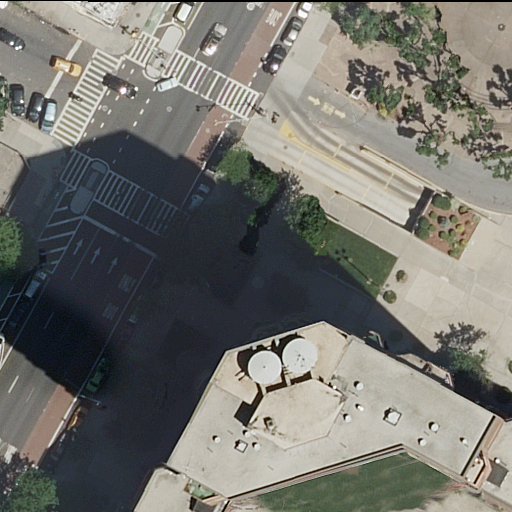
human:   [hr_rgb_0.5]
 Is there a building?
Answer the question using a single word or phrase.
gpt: yes

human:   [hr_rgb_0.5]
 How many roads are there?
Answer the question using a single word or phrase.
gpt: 4

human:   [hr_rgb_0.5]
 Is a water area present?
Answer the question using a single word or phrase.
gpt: no

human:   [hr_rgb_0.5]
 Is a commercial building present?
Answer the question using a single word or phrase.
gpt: no

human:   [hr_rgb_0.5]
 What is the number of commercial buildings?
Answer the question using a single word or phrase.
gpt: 0

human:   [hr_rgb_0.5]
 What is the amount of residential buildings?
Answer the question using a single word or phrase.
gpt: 2

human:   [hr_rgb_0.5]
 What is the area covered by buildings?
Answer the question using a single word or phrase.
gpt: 2029m2

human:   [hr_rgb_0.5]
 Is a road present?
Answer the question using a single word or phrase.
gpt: yes

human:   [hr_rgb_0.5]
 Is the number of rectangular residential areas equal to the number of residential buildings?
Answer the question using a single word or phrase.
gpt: yes

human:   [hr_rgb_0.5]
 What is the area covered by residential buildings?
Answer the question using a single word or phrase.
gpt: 2029m2

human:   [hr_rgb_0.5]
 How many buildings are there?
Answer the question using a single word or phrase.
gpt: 2

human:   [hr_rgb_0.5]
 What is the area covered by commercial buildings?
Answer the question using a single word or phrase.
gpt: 0m2

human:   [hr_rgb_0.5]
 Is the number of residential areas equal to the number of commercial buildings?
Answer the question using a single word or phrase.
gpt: no

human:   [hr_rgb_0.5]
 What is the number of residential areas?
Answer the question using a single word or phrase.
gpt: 2

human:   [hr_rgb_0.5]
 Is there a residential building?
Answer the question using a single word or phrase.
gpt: yes

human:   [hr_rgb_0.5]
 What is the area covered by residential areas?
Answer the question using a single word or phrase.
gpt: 15186m2

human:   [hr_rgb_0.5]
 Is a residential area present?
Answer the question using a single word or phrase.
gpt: yes

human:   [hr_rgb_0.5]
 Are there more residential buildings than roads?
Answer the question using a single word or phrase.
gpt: no

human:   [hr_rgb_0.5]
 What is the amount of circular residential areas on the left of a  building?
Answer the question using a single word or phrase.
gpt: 0

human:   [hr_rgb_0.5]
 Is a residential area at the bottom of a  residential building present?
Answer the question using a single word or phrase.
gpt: no

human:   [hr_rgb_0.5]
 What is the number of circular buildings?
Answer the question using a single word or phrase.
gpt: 0

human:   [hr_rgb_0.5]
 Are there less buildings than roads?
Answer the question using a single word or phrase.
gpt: yes

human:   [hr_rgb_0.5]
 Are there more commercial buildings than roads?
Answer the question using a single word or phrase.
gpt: no

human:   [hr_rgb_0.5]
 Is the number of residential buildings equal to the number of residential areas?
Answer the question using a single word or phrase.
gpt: yes

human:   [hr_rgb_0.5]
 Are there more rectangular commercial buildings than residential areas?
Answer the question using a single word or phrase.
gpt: no

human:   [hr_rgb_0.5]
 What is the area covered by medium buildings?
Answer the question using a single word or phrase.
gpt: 0m2

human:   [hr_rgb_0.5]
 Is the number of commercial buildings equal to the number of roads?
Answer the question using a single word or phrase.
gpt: no

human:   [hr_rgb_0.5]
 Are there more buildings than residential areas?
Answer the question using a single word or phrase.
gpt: no

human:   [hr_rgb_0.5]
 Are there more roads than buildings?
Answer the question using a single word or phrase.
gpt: yes

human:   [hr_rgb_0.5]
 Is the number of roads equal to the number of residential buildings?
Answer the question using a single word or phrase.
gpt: no

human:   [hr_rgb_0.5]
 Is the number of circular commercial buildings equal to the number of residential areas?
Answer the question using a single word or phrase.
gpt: no

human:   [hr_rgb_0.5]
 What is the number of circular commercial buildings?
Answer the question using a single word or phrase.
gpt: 0

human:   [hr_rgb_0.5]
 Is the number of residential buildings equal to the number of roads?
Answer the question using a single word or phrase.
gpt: no

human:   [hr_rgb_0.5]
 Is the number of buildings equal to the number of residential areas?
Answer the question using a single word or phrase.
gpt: yes

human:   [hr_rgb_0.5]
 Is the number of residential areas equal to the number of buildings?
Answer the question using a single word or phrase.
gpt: yes

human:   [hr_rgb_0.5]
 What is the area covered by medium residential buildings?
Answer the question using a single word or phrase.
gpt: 0m2

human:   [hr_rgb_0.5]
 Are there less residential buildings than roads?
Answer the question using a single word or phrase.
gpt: yes

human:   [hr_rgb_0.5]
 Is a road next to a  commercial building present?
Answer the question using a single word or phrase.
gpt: no

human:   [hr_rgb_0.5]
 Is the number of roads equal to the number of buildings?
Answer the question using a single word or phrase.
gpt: no

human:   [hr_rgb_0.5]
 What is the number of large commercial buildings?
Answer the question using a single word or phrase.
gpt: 0

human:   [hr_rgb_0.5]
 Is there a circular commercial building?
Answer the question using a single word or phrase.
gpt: no

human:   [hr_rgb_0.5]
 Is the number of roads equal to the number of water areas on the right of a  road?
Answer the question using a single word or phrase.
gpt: no

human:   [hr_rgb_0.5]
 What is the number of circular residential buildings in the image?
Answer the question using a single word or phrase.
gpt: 0

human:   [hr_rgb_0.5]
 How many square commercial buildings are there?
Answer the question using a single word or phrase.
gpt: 0

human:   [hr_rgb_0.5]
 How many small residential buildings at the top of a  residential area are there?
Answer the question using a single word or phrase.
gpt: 1

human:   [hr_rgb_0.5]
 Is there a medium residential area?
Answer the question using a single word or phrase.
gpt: no

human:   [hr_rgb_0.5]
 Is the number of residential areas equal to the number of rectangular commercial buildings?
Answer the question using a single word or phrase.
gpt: no

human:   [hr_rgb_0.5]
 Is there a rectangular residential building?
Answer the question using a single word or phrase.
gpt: yes

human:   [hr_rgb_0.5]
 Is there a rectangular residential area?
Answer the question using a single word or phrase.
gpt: yes

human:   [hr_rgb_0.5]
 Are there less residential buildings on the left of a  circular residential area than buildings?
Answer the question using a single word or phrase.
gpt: yes

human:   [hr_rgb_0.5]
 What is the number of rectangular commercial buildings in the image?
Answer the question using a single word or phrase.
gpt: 0

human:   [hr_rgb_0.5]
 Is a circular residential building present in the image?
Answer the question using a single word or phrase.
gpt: no

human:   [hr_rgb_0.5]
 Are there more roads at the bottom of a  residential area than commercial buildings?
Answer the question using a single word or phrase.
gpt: no

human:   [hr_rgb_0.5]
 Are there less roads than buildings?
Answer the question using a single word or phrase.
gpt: no

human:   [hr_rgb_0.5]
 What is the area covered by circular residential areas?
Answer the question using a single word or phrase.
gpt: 0m2

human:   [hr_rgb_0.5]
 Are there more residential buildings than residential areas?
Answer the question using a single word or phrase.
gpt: no

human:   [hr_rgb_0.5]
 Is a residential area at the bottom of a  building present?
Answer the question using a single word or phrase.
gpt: no

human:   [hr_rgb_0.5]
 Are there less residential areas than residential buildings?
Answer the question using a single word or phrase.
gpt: no

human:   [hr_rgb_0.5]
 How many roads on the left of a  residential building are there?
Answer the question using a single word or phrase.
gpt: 3

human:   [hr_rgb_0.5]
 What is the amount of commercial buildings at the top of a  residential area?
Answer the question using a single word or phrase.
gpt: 0

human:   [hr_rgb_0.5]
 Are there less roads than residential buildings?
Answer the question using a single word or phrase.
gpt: no

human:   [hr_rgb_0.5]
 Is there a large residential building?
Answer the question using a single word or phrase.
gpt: yes

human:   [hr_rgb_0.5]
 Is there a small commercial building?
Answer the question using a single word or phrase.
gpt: no

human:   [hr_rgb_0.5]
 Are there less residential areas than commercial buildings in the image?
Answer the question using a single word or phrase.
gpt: no